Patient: sex M, age 47
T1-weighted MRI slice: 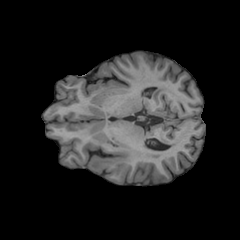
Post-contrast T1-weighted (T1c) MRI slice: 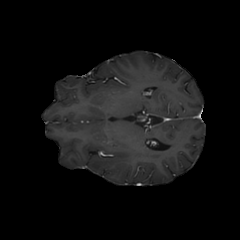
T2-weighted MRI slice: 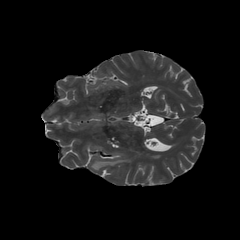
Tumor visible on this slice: yes
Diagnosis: Glioblastoma, IDH-wildtype
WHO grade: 4